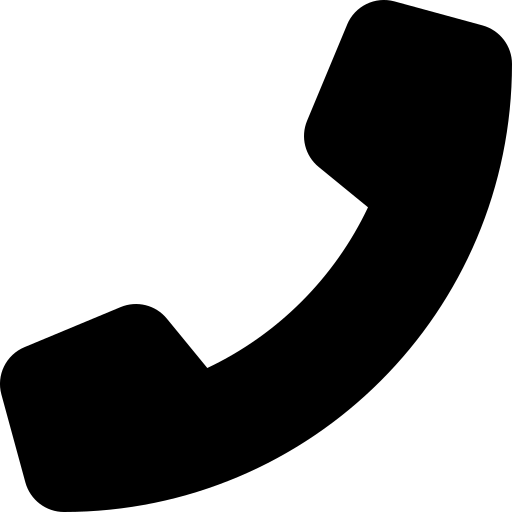
Tags: icon, FontAwesome, fa-icon, solid, phone, flip